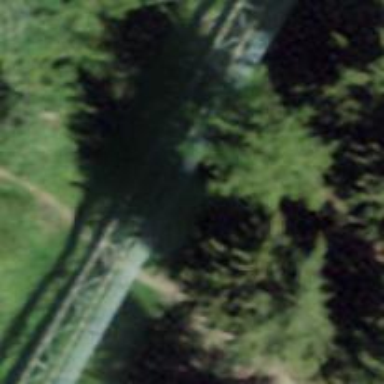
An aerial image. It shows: Funicular railway bridge.